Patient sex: M
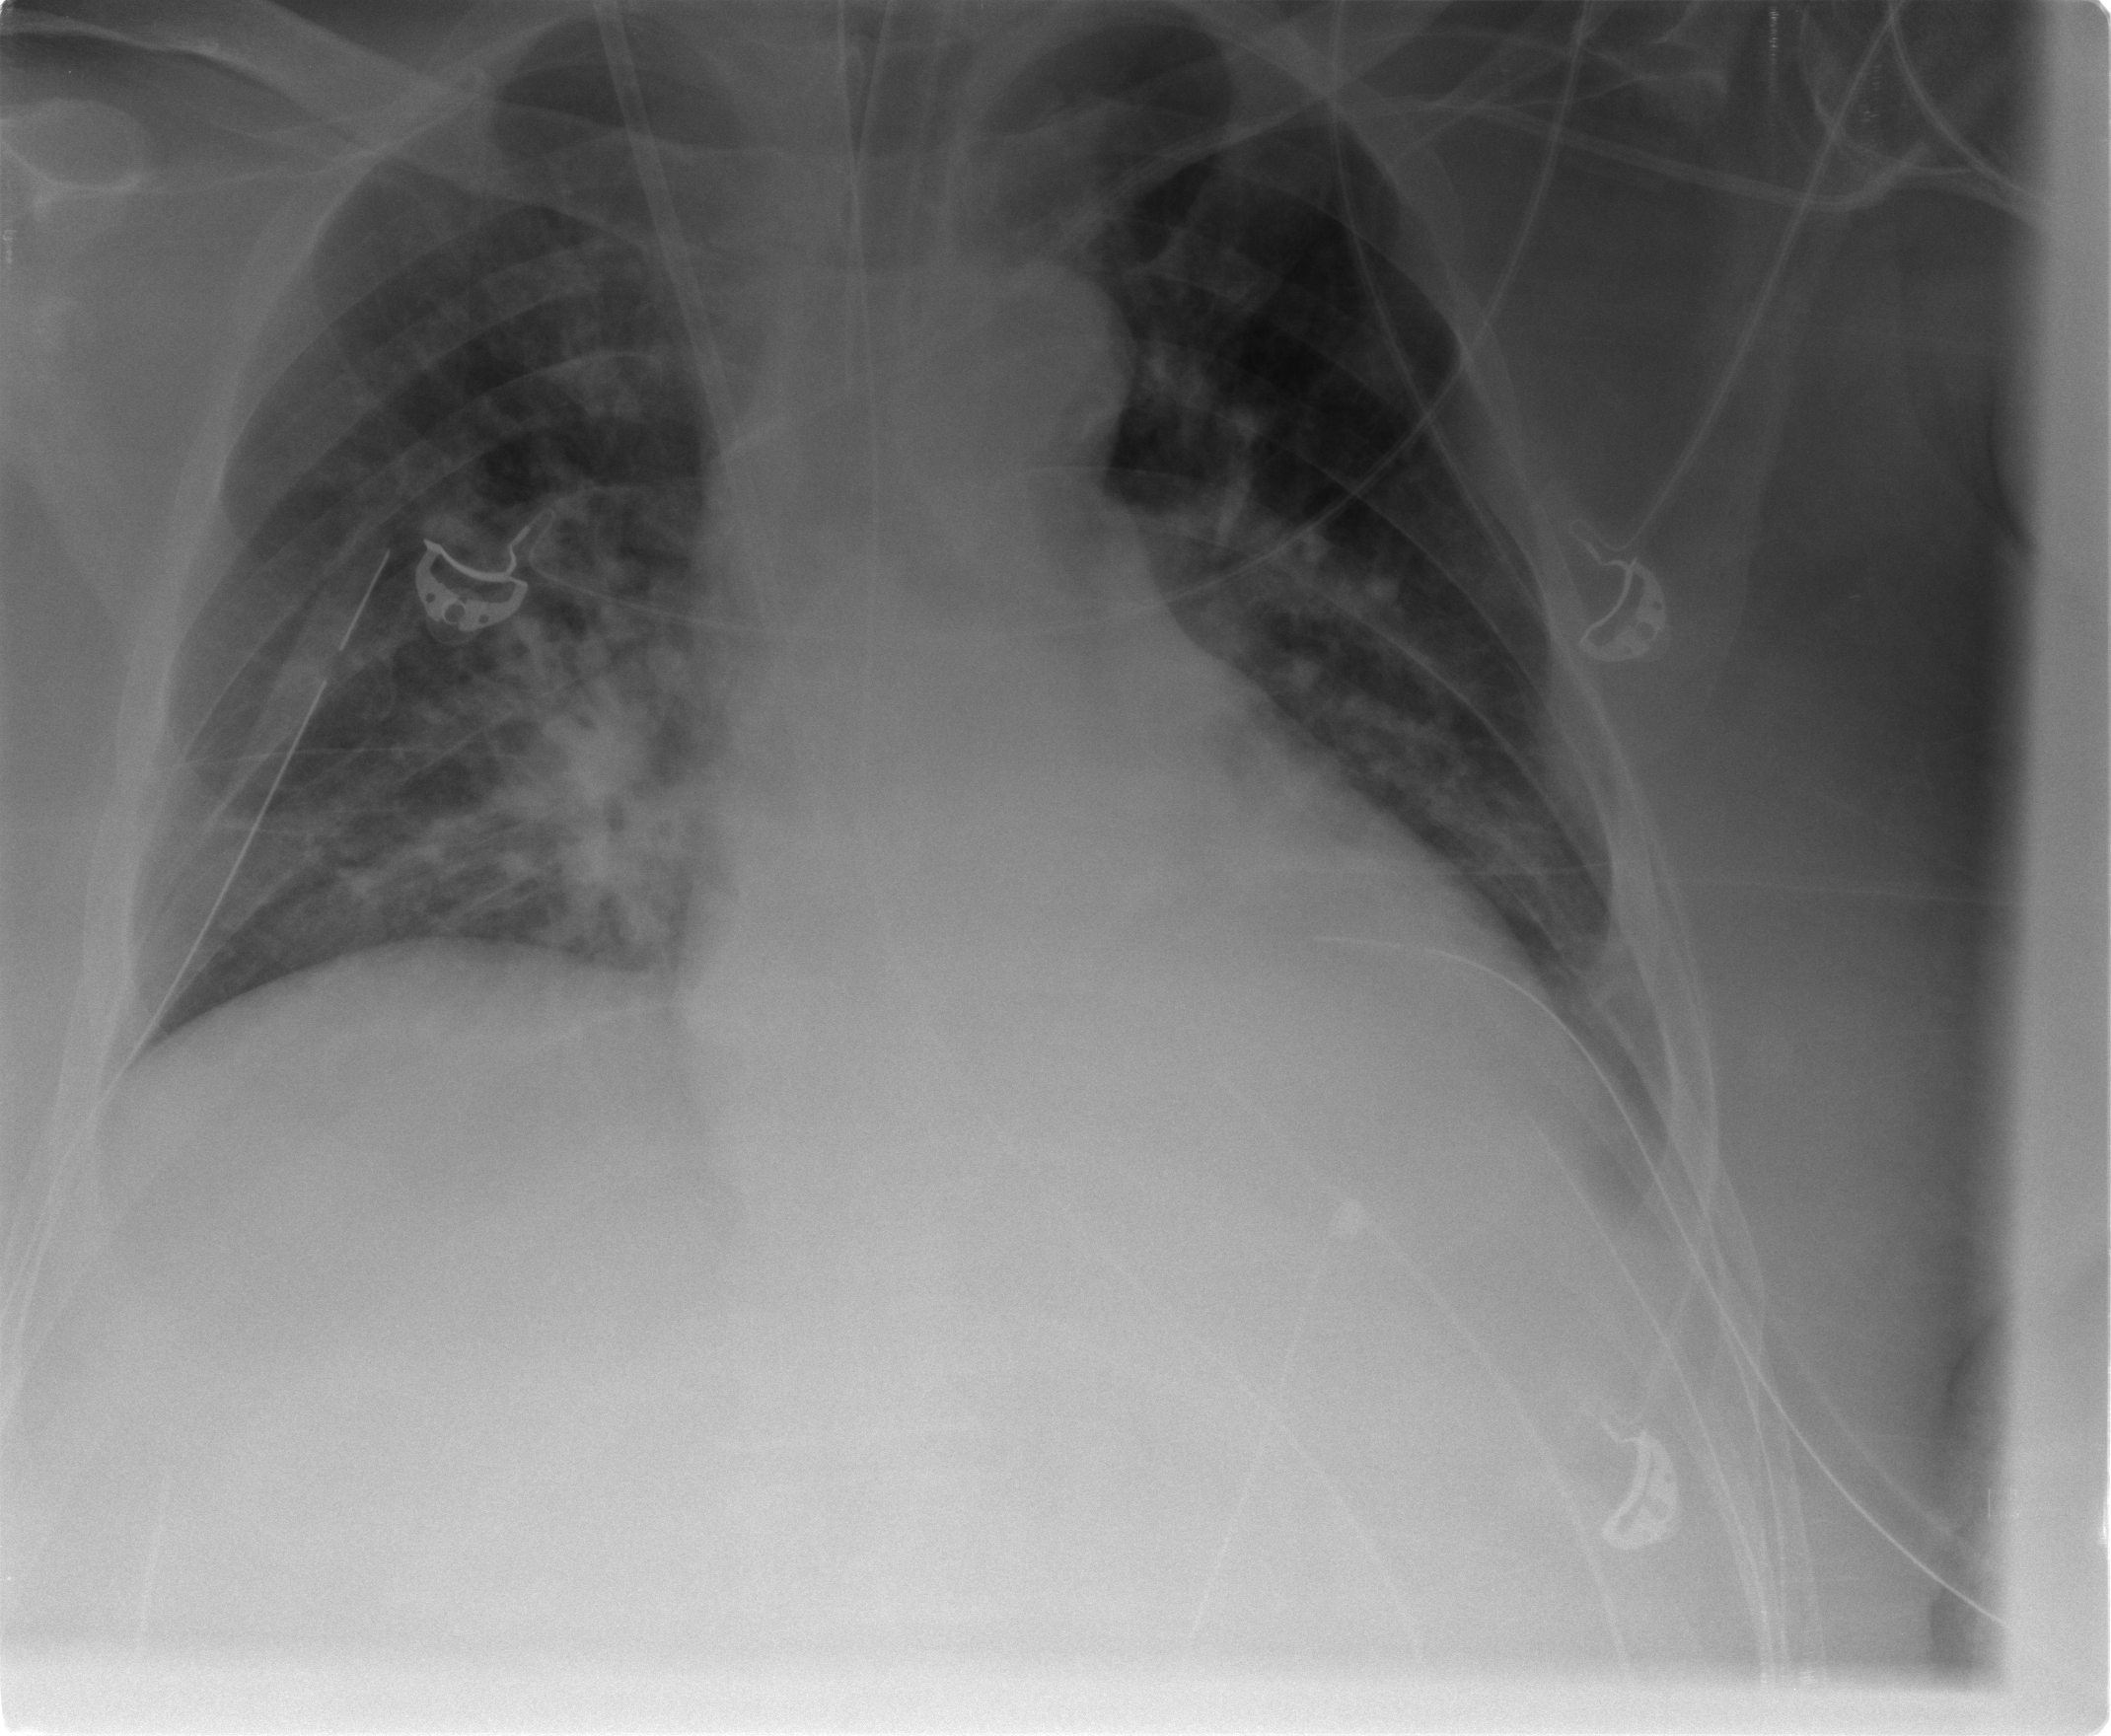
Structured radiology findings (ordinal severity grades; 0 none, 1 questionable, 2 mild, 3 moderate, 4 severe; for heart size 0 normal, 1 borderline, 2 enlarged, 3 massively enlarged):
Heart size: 2
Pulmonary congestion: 2
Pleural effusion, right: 0
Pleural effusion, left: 0
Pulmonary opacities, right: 1
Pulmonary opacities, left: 0
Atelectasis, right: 2
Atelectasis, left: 1